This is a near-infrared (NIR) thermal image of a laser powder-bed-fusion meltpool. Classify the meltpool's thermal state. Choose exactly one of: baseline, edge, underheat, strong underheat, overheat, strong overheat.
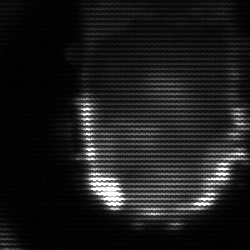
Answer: baseline